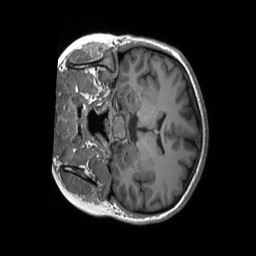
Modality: T1w
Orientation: coronal
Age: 18
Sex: female
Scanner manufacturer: siemens
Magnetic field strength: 3 T
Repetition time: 2.3 s
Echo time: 0.00232 s